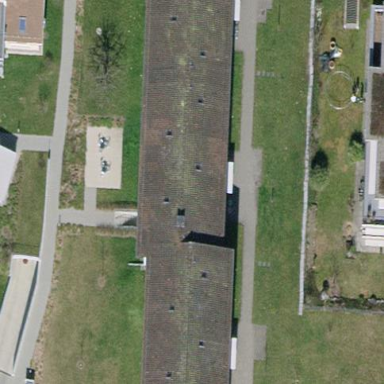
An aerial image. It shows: Apartments building with gabled tile roof.